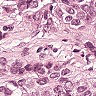
Metastatic tissue present: yes